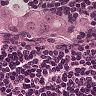
Metastatic tissue present: yes